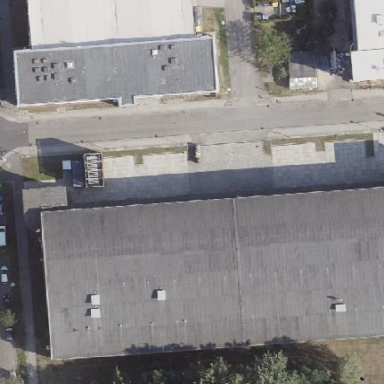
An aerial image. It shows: Building with roof made of tar paper.